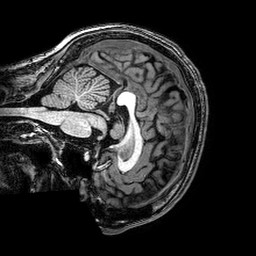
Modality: T1w
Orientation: sagittal
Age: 25
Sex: male
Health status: healthy
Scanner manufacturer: philips
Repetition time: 0.008161 s
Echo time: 0.00375 s